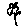
Label: flower